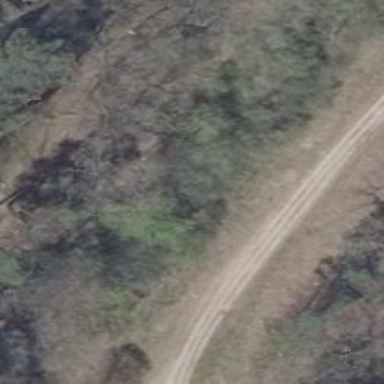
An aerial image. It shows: Historic road.